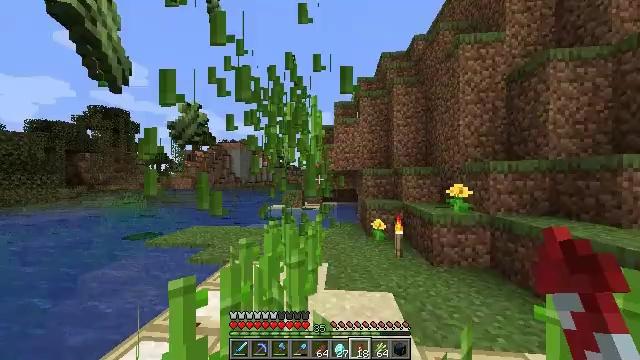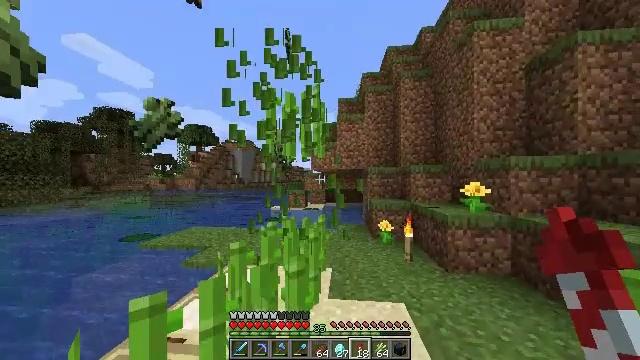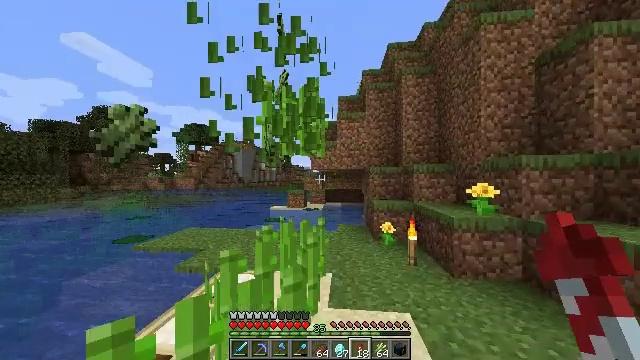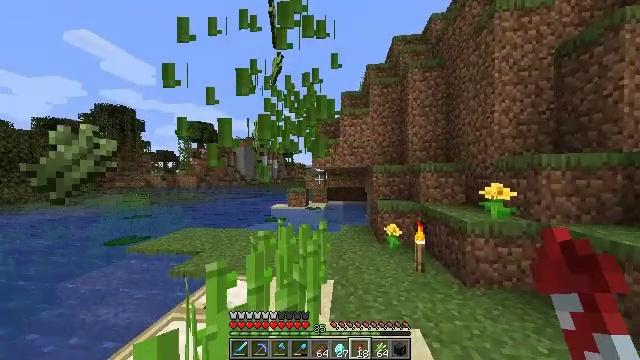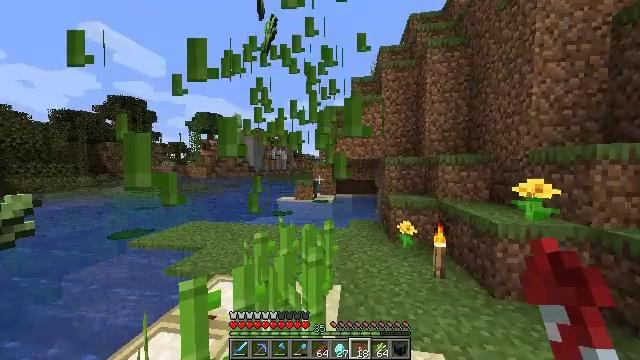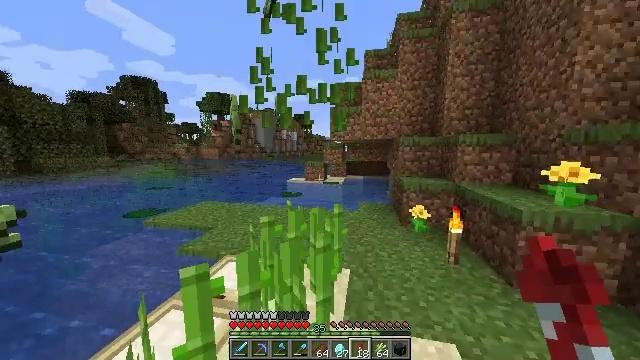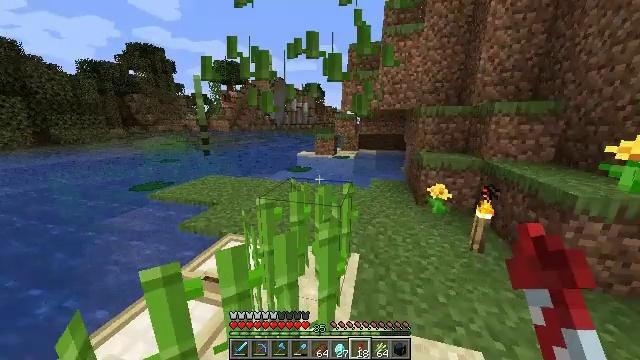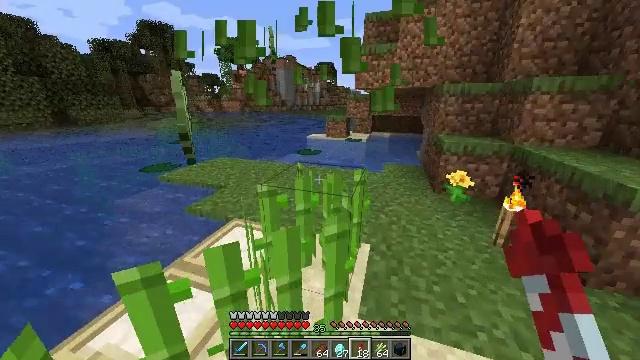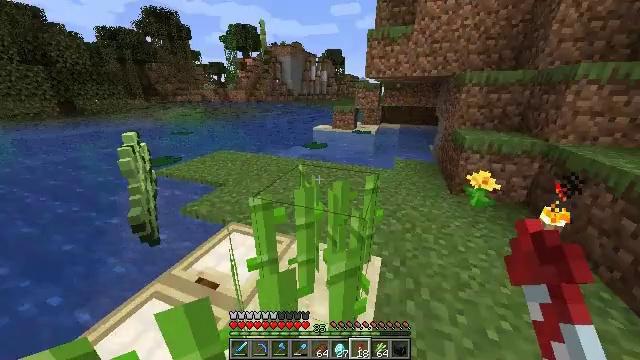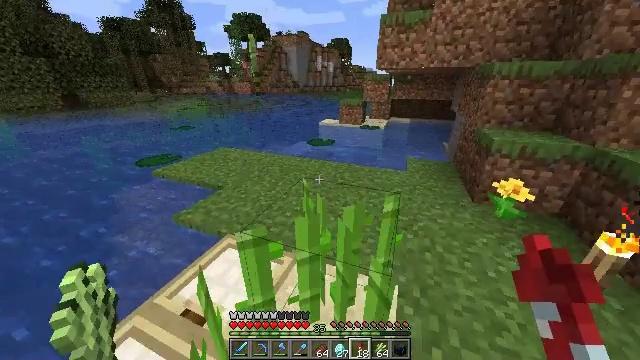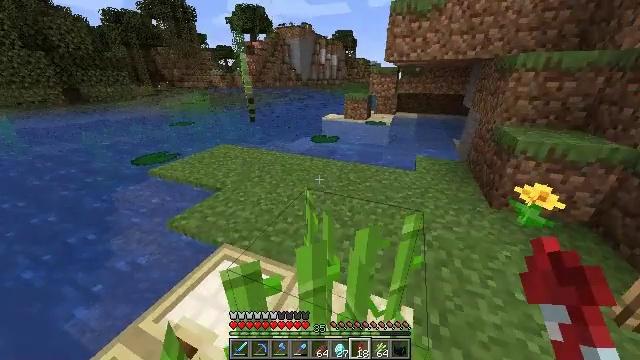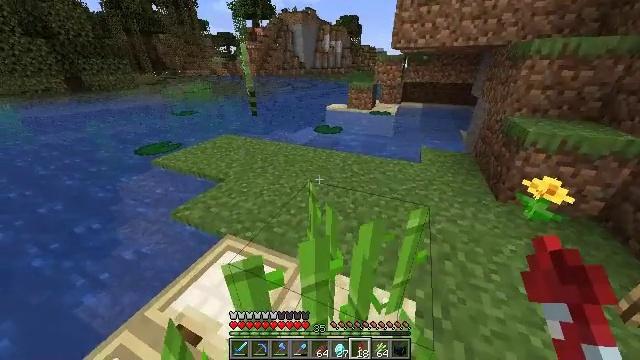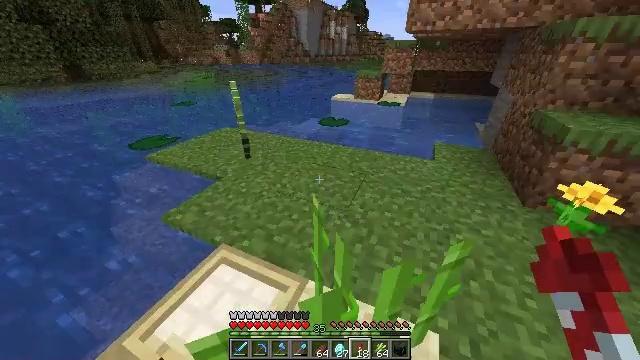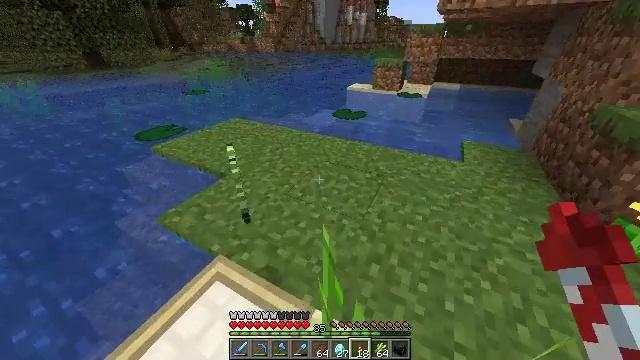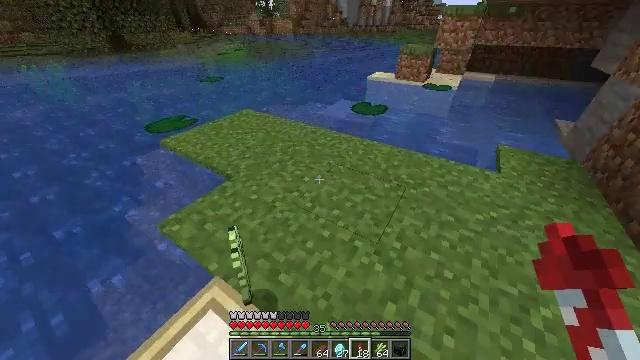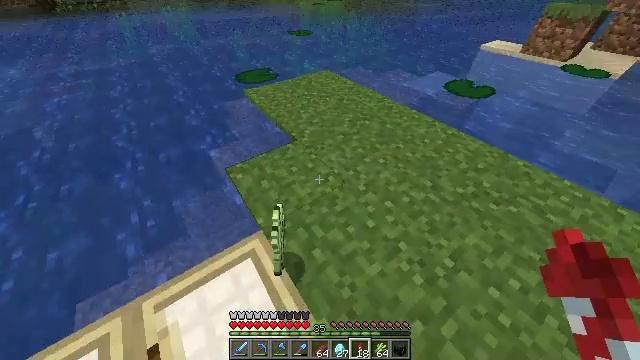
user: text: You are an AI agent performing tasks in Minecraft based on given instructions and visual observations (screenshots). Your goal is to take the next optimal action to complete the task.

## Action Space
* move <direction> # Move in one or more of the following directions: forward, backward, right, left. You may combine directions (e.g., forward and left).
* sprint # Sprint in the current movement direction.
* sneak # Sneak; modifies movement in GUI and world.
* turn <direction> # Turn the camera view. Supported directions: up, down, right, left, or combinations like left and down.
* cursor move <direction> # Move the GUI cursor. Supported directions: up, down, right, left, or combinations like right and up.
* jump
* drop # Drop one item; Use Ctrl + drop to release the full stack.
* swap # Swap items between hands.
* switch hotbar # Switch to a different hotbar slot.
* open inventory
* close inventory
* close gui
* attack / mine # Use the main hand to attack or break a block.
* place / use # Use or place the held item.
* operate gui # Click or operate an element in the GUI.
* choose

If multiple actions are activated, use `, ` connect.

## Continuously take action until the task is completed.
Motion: motion action
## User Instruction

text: Mine the ender chest.
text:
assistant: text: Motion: move forward, sprint, attack / mine
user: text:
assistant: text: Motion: move forward, sprint, attack / mine
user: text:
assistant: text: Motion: move forward, sprint, attack / mine
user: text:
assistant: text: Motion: move forward, sprint, turn left and down
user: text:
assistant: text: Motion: move forward, sprint, turn left and down
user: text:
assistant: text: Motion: move forward, sprint, turn left and down
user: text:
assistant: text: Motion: move forward, sprint, turn left and down
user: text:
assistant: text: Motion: move forward, sprint, turn left and down
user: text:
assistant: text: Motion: move forward, sprint, turn left and down
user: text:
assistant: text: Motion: move forward, sprint, turn down
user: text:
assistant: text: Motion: move forward, sprint, turn down
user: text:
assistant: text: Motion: move forward, sprint, turn left and down
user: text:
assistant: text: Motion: move forward, sprint, turn left and down
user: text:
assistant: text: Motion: move forward, sprint, turn left and down
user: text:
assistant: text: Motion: move forward and move right, sprint, turn left and down
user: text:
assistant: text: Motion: move forward and move right, sprint, turn left and down
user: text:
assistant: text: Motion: move forward and move right, sprint, turn left and down
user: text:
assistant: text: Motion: move forward and move right, sprint, turn left
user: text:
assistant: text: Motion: move forward and move right, sprint, turn left
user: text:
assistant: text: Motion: move right, turn left and up
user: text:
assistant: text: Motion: move right, turn left and up
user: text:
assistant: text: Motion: move right, turn left and up
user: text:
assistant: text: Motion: turn left and up
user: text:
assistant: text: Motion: turn left
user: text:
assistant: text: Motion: turn left and up
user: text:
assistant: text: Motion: turn up
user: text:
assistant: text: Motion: move forward, sprint
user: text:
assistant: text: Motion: move forward, sprint, turn left and up
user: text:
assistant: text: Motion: move forward, sprint, turn left and up
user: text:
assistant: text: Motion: move forward and move left, sprint